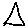
Label: triangle